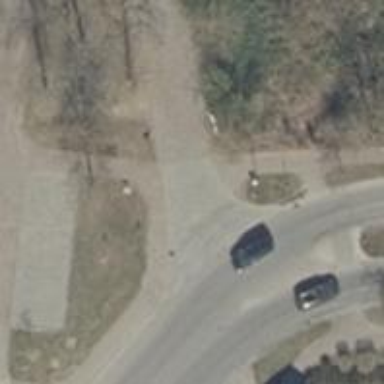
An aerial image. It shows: Unmarked crossing on the road.